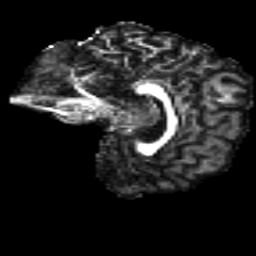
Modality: FA
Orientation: sagittal
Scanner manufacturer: siemens
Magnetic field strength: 3 T
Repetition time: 4.16 s
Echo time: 0.0806 s